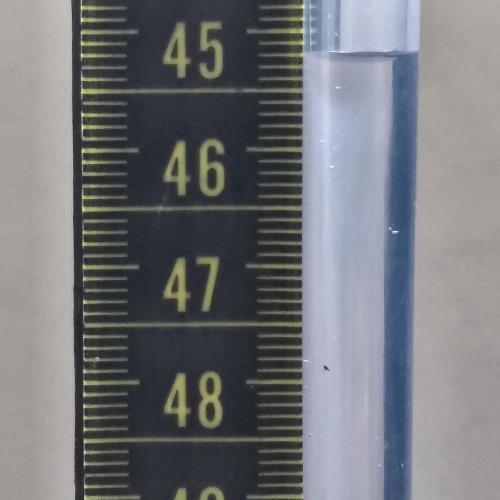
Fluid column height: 45.2 cm